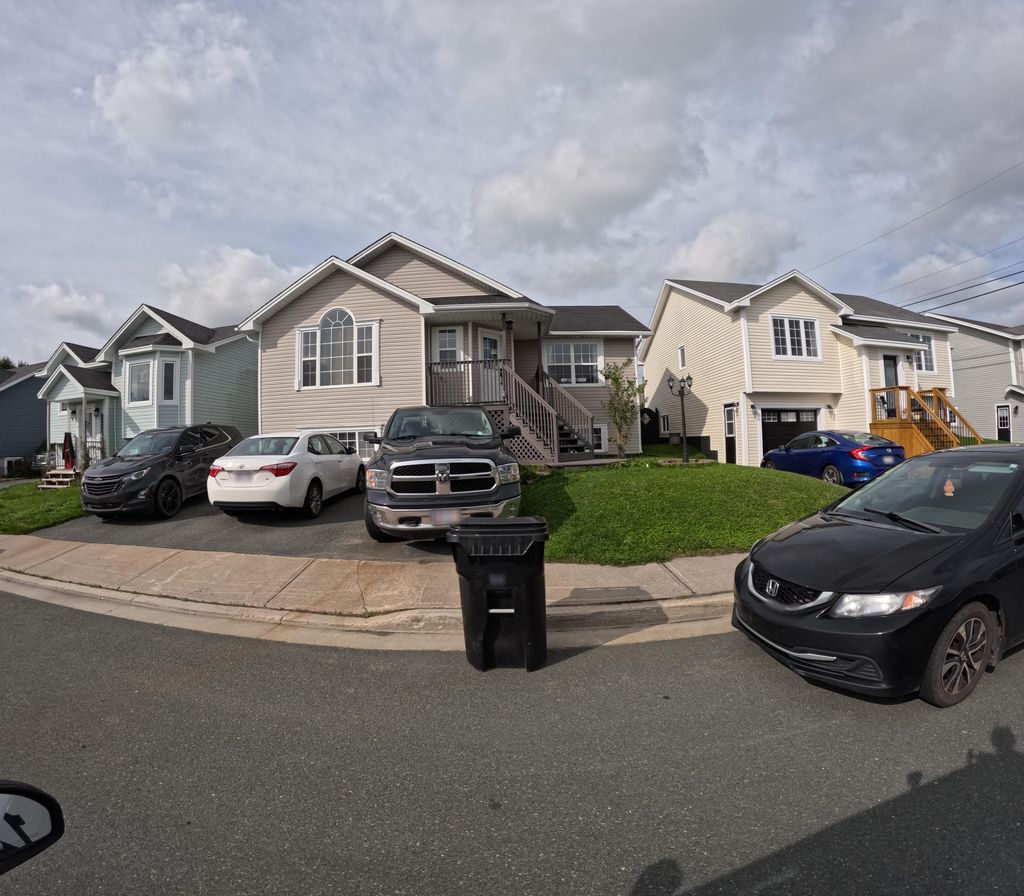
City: st_johns